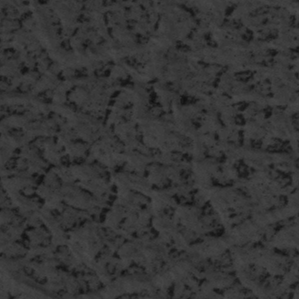
Label: frost